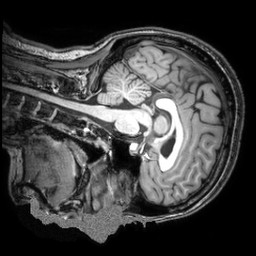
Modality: T1w
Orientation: sagittal
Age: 30
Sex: female
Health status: healthy
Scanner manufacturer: philips
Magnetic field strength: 3 T
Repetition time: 0.008114 s
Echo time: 0.003709 s